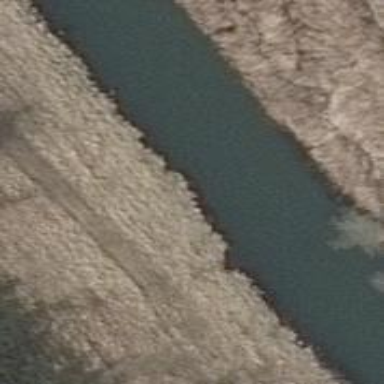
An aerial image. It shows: Canal.